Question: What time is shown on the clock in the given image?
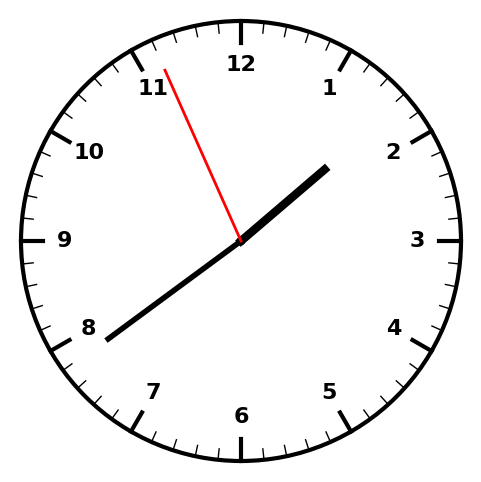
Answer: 01:38:56